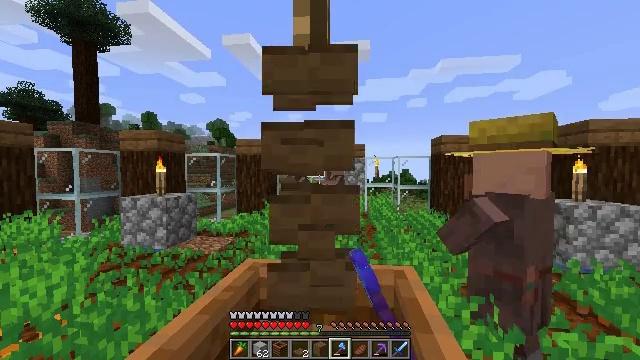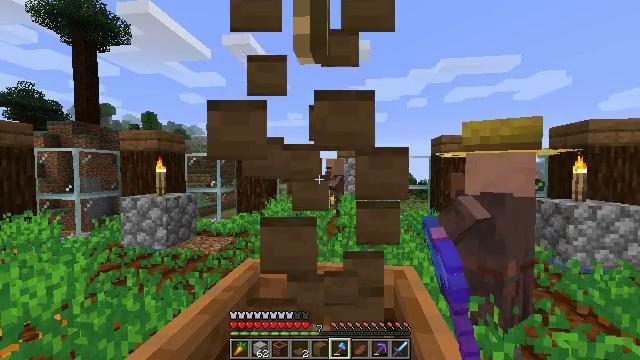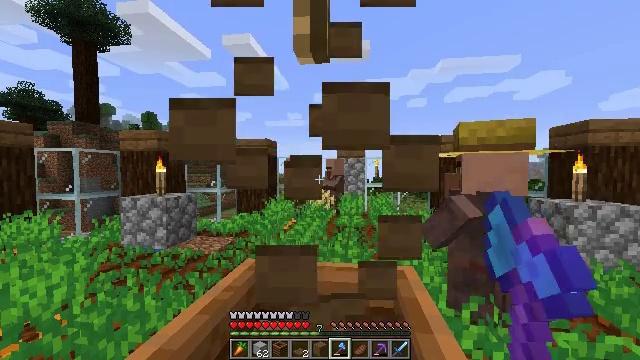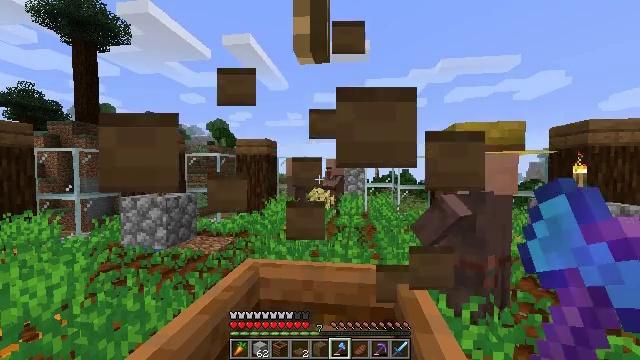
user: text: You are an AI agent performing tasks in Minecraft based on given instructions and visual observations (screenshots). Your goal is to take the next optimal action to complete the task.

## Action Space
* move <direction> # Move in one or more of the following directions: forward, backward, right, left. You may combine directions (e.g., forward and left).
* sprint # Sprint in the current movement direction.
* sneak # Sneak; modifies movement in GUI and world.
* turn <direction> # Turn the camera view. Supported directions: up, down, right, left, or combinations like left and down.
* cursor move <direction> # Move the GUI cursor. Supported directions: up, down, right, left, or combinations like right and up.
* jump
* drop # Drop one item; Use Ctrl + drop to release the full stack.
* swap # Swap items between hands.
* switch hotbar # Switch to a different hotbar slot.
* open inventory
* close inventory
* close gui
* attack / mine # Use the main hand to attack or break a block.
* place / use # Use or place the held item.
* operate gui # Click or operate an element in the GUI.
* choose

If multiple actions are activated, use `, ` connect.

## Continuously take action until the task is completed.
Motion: motion action
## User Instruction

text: Attack the spruce fence to dismantle it.
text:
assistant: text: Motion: attack / mine
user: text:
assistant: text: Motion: attack / mine
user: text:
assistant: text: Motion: attack / mine
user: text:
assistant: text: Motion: attack / mine